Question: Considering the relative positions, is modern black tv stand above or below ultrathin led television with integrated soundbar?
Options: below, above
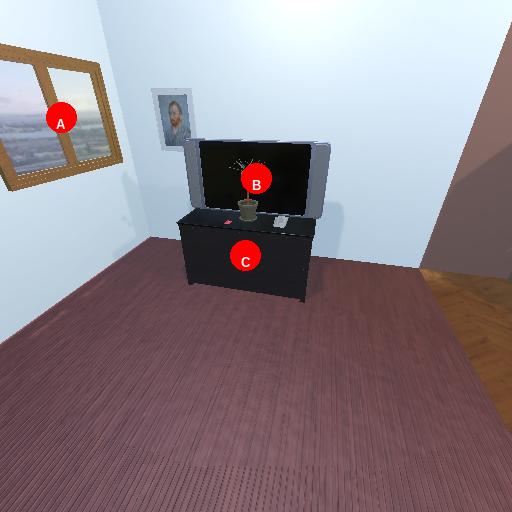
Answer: below